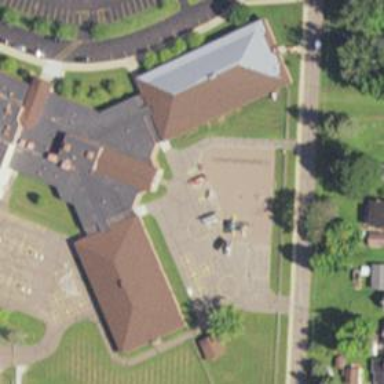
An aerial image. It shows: School building.